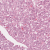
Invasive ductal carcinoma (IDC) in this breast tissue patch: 0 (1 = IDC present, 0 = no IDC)